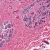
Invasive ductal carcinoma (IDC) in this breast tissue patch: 0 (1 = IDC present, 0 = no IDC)